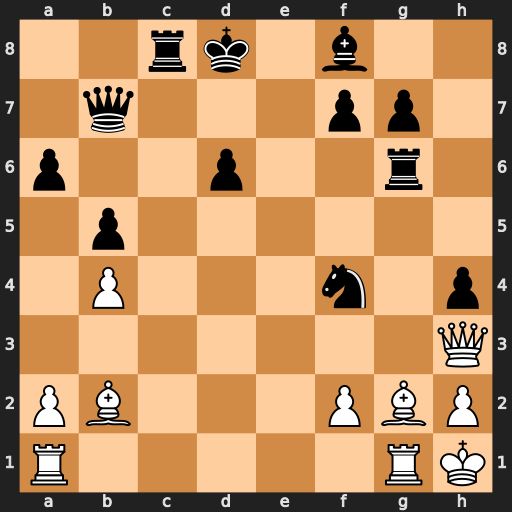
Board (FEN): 2rk1b2/1q3pp1/p2p2r1/1p6/1P3n1p/7Q/PB3PBP/R5RK
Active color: w
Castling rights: -
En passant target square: -
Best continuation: Qxh4+ Qe7 Qxf4